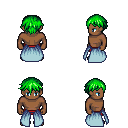
a pixel art fantasy rpg character, male body template, human, dark skin, overskirt, red pants, green short bangs hairstyle, ghillies, four views (front, back, left, right), 2x2 character sprite sheet, small pixel art, hard edges, no anti-aliasing